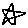
Label: star